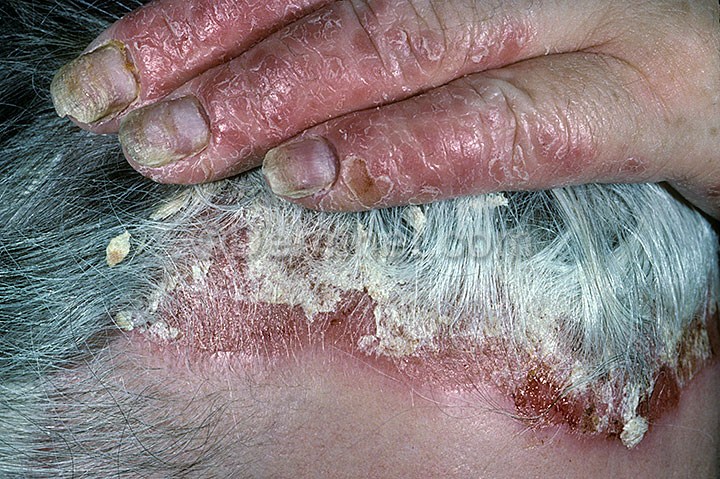
Disease: Psoriasis pictures Lichen Planus and related diseases